Field crop: maize
Growth stage: 1
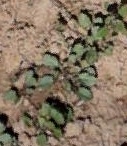
Species: convolvulus